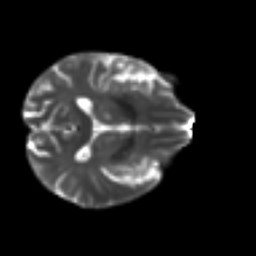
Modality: T2w
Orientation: axial
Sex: female
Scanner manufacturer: ge
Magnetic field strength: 3 T
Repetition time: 7 s
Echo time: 0.08 s